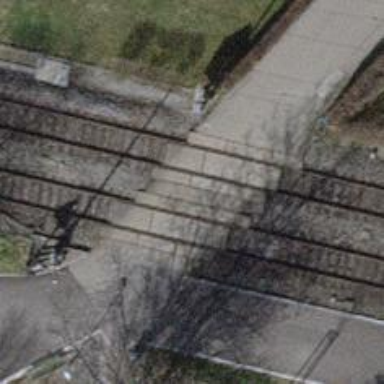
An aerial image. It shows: Level crossing with full barriers and lights.